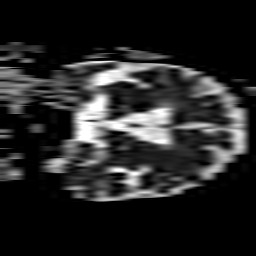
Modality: ADC
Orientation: coronal
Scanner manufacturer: philips
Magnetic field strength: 3 T
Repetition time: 3.734 s
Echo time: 0.05944 s